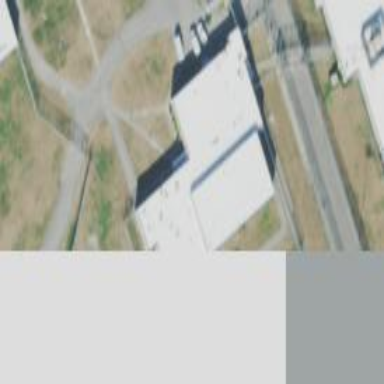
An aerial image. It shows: Prison building.